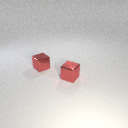
small red metal cube to the right of small red metal cube